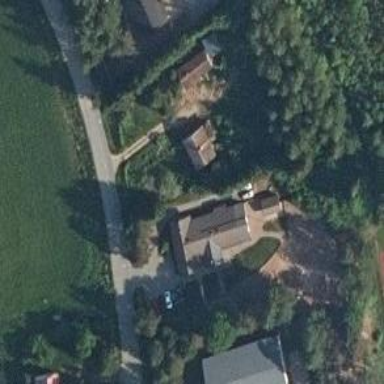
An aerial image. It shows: Kindergarten.